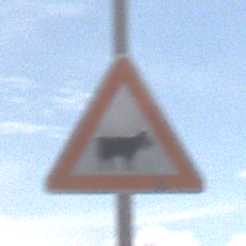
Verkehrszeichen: ViehtriebLinks
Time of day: Midday
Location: Outdoor (Nature)
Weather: PartlyCloudy
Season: NotSpecified
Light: Natural